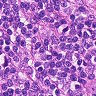
Metastatic tissue present: no